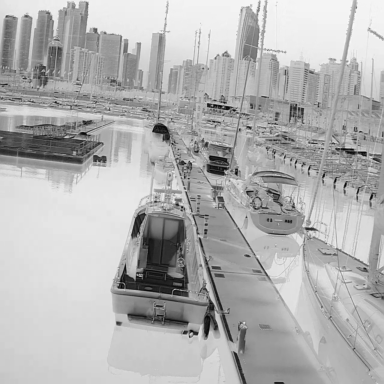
There are eight objects shown in the infrared image, including four canoes, and four sailboats.